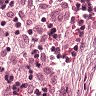
Metastatic tissue present: no